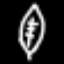
Label: leaf